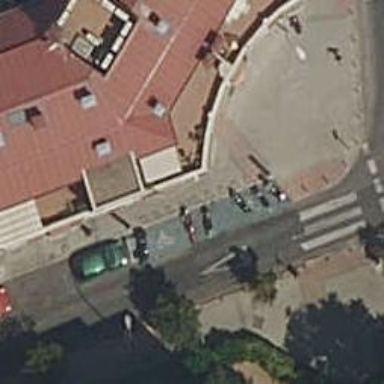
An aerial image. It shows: Motorcycle parking area.